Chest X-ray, PA view. Patient: 45 years old, sex F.
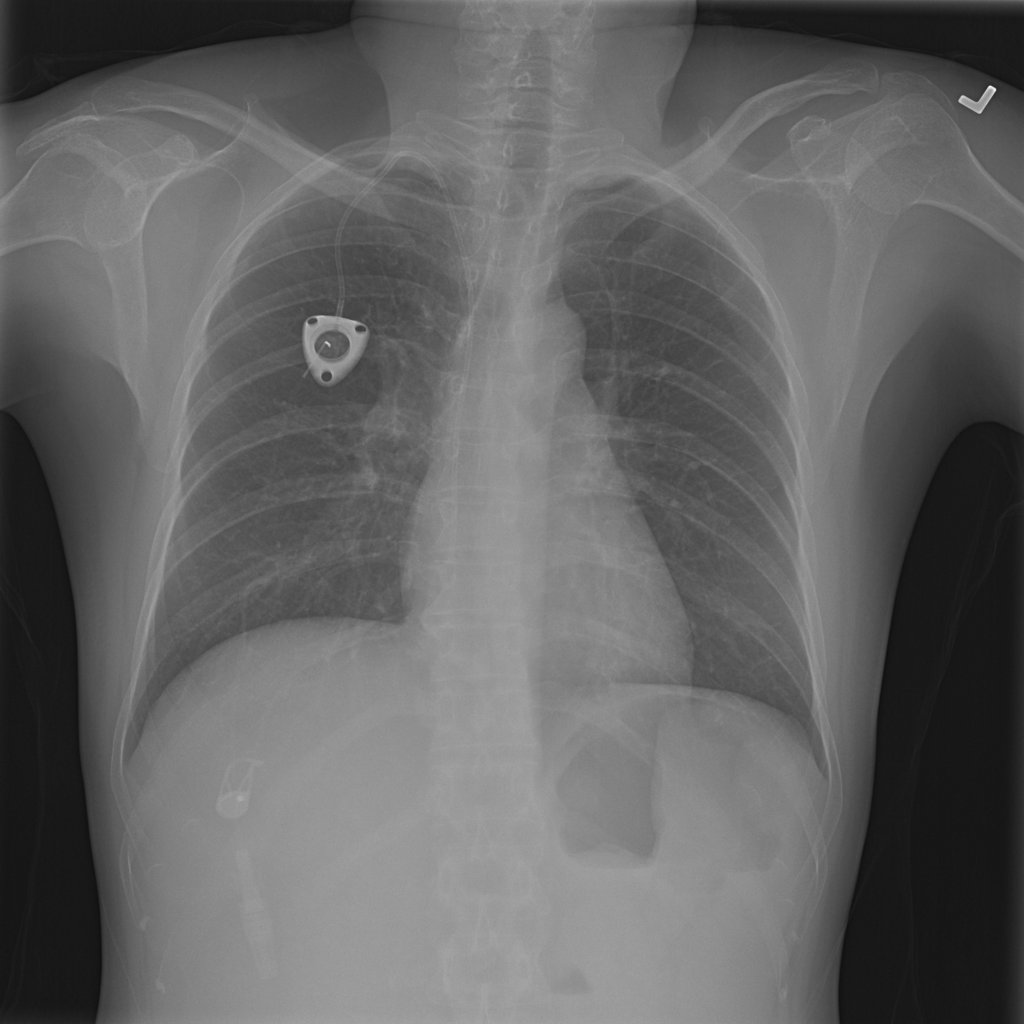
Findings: No Finding